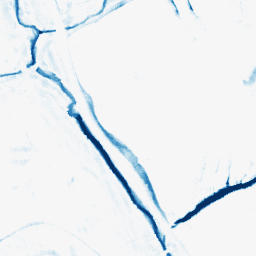
Category: morphological
Decomposition family: morphological_square
Decomposition parameters: operation: closing
size: 10
Upsampling method: quintic
Upsampling parameters: scale: 4
Upsampling scale: 4